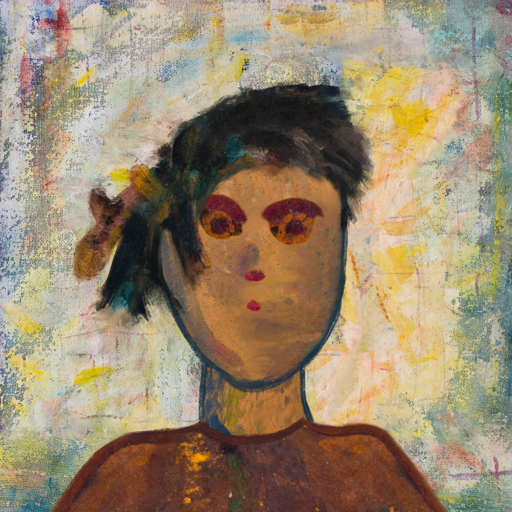
Background: Irani, Head And Neck Front: In_The_Sun, Face Front: Doll, Bust: Comrade, Hair Front: Pipe, Head Accessory: Blank, Second Necklace: Blank, Necklace: Blank, Baby: Blank